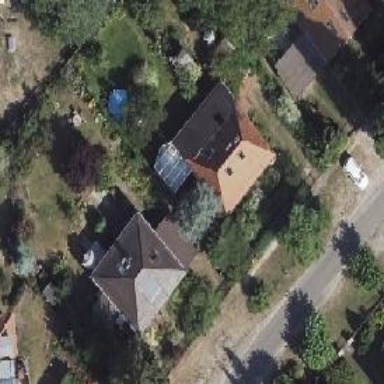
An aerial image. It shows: Detached building with hipped roof shape.